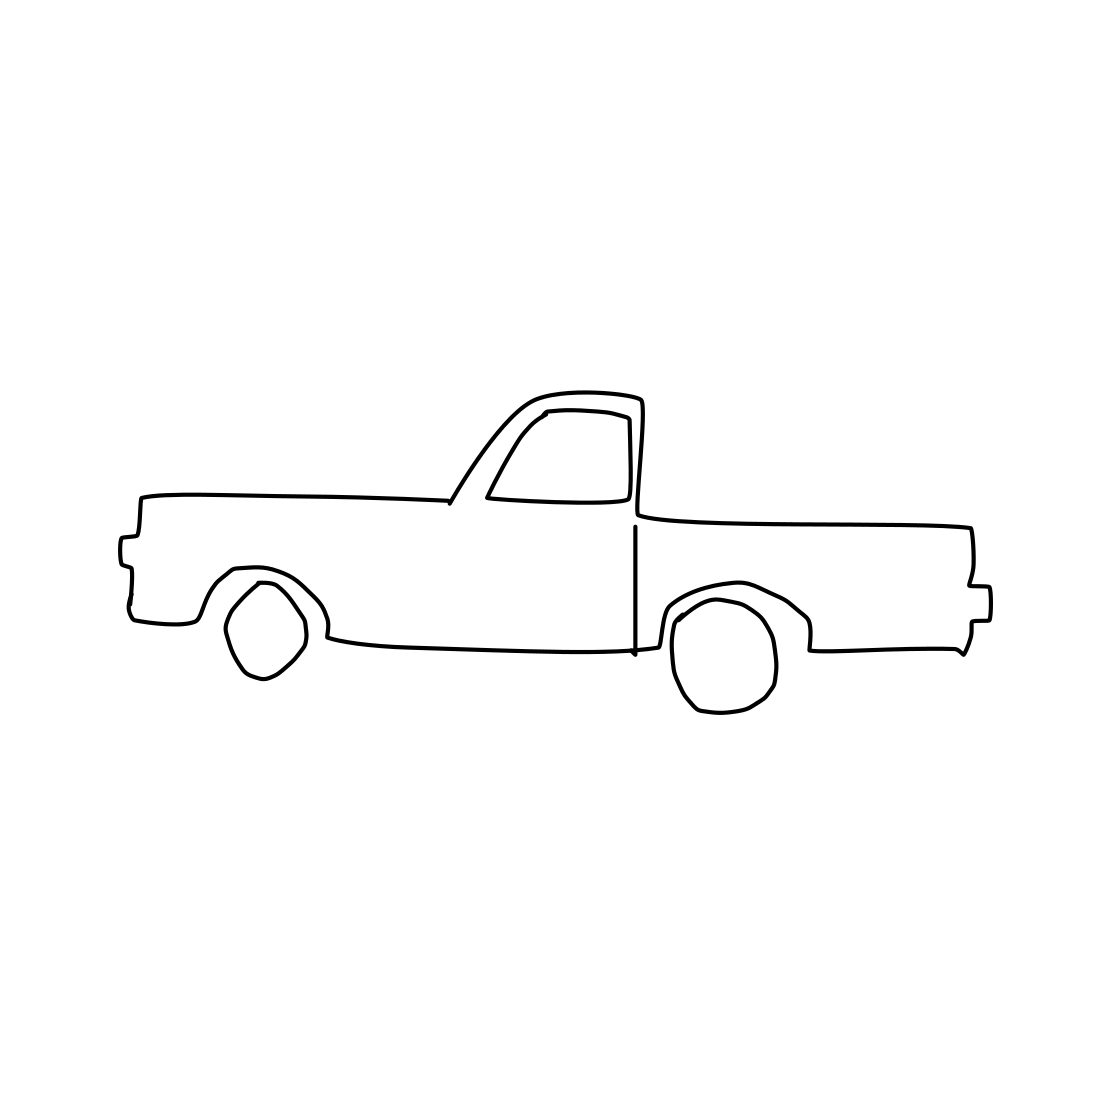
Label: pickup truck